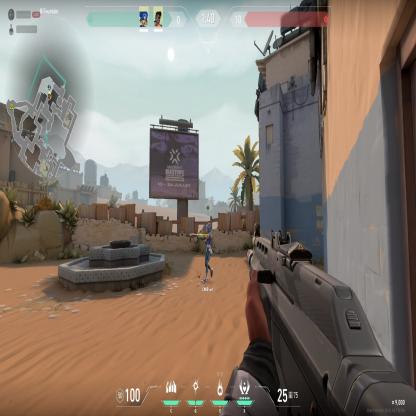
Label: teammate